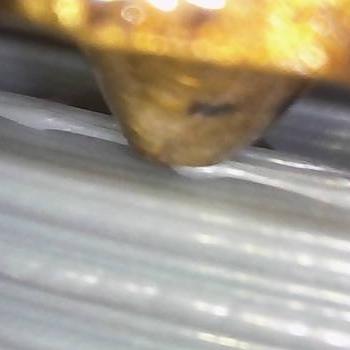
Flow rate: 37%